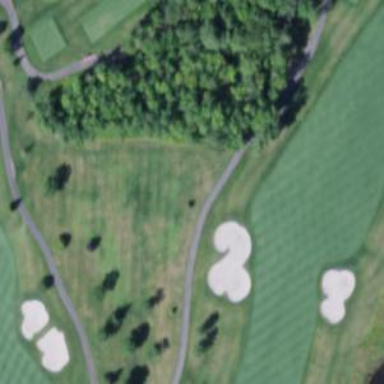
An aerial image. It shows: Path for both road and golf.